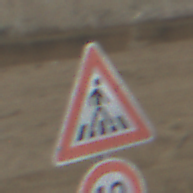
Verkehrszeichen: FussgaengerueberwegLinks
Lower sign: Geschwindigkeit10
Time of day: Midday
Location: Roofed (Beach)
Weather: Overcast
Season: NotSpecified
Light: Natural